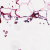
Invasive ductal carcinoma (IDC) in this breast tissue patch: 0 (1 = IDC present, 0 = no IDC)